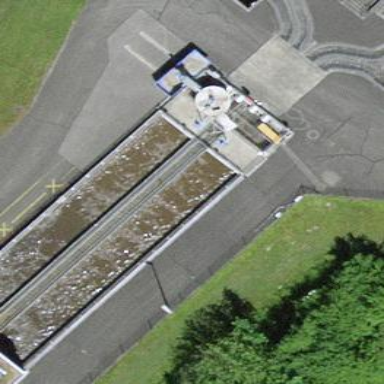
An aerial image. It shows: Body of wastewater.